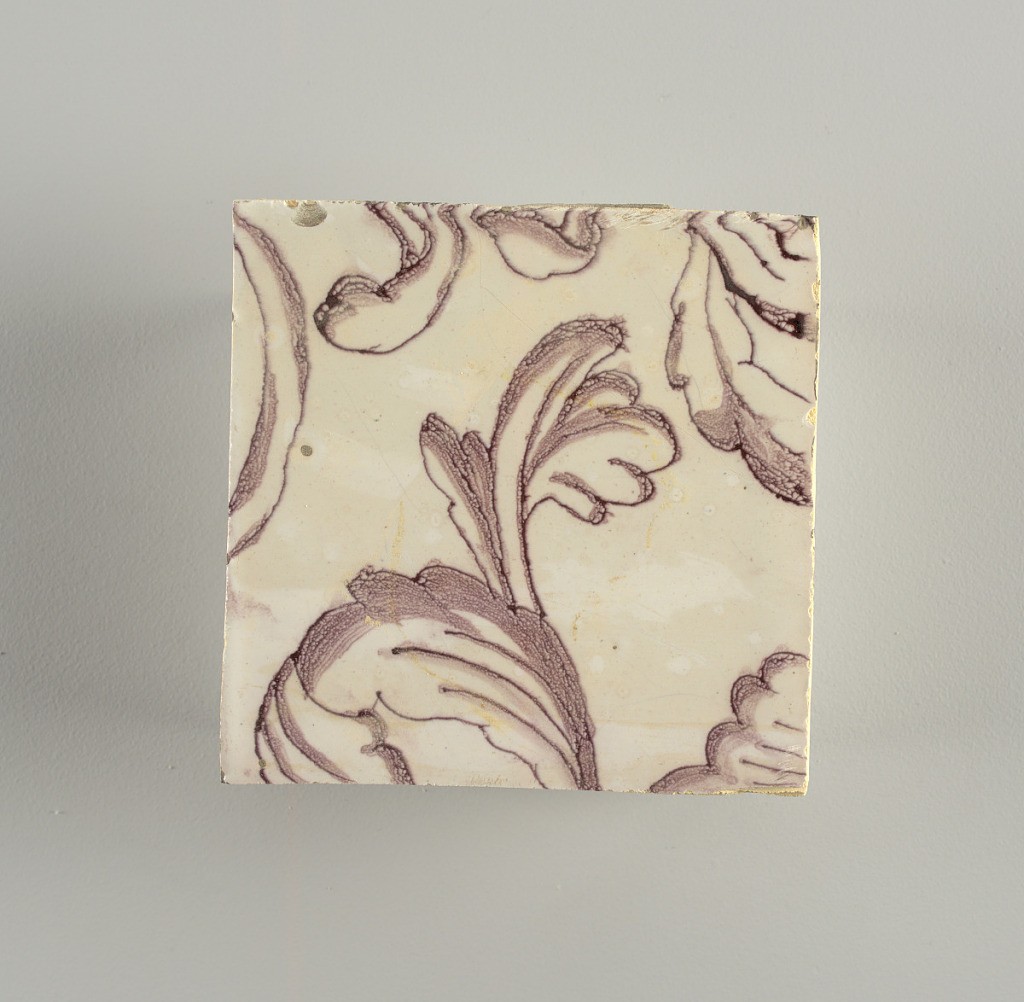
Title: Tile wall facing
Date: ca. 1725
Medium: Tin-glazed earthenware, underglaze
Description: Horizontal rectangle.  Thirty tiles wide and twenty-three tiles high with opening for fireplace eleven tiles wide and ten high.  Foliage arabesques disposed about three vertical axes from which are emphazised by urns at center and right, and at left by the figure of a standing woman carrying an infant on her arm and accompanied by two children.